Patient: sex M, age 47
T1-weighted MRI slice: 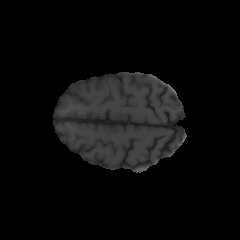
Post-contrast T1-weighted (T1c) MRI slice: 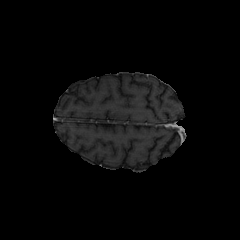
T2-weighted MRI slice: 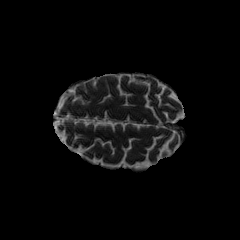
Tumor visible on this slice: no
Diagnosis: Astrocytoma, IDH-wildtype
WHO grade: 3